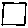
Label: square